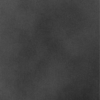
Label: dusty